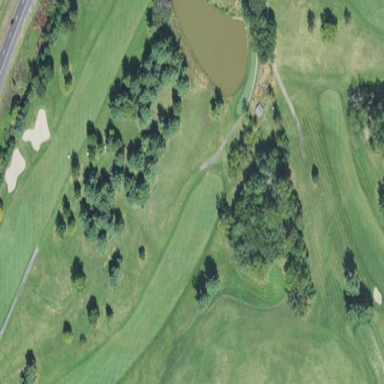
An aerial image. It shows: Grassy area designated as golf fairway.